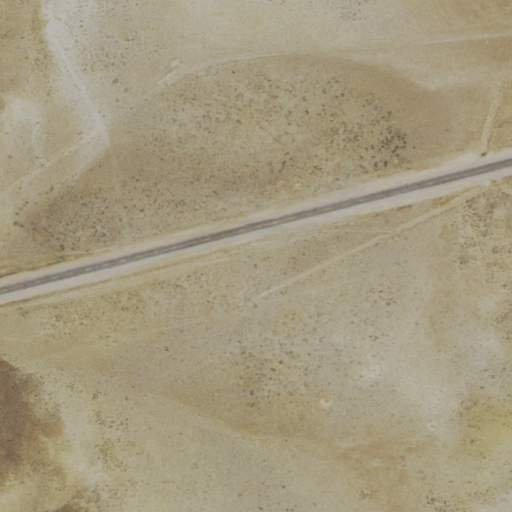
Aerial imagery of gap in Nevada named Warm Springs Summit containing shrub, low intensity development, and medium intensity development